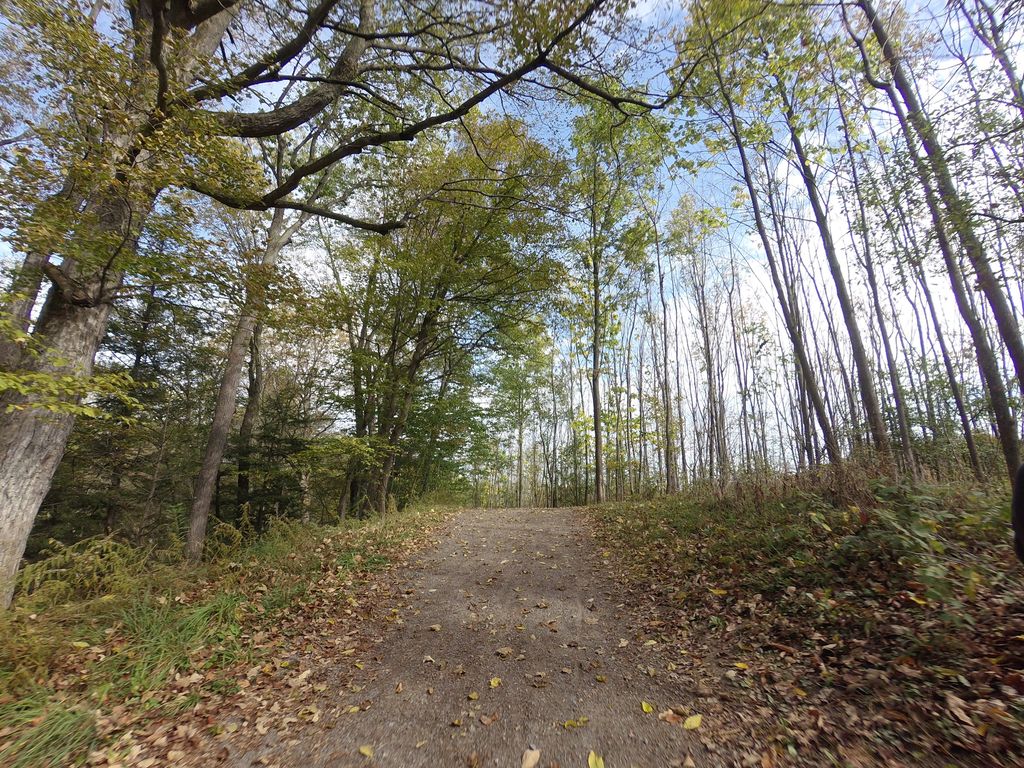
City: hamilton